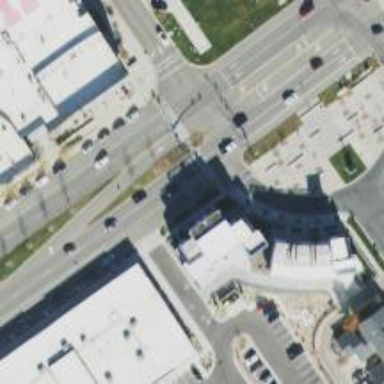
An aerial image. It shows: Footway located on traffic island.